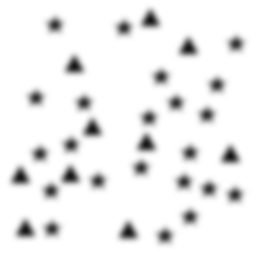
Squares: 0
Triangles: 10
Stars: 22
Total shapes: 32